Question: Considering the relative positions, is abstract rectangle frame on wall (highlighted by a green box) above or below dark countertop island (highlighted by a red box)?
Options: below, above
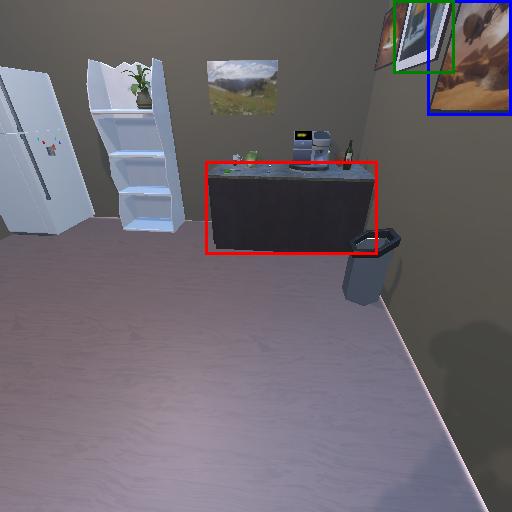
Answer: below